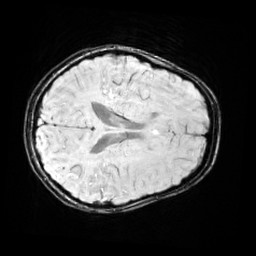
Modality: SWI
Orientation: axial
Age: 10
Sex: female
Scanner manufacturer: siemens
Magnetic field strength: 3 T
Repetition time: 0.027 s
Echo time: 0.02 s